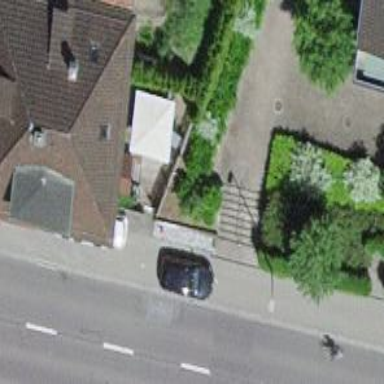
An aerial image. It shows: Road with steps.